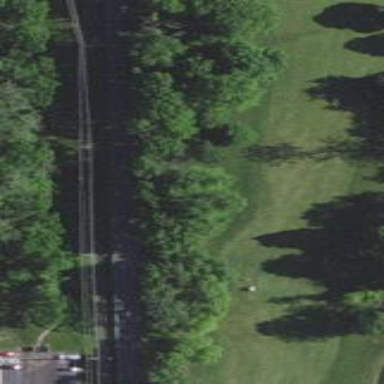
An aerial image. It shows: Grassy area designated as golf fairway.